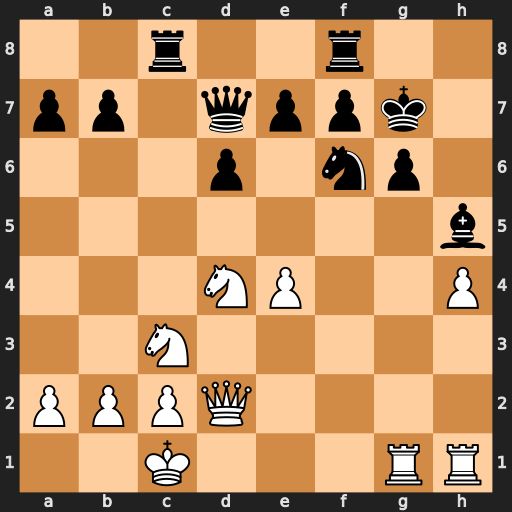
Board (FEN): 2r2r2/pp1qppk1/3p1np1/7b/3NP2P/2N5/PPPQ4/2K3RR
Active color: w
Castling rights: -
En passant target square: -
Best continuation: Nf5+ Qxf5 exf5